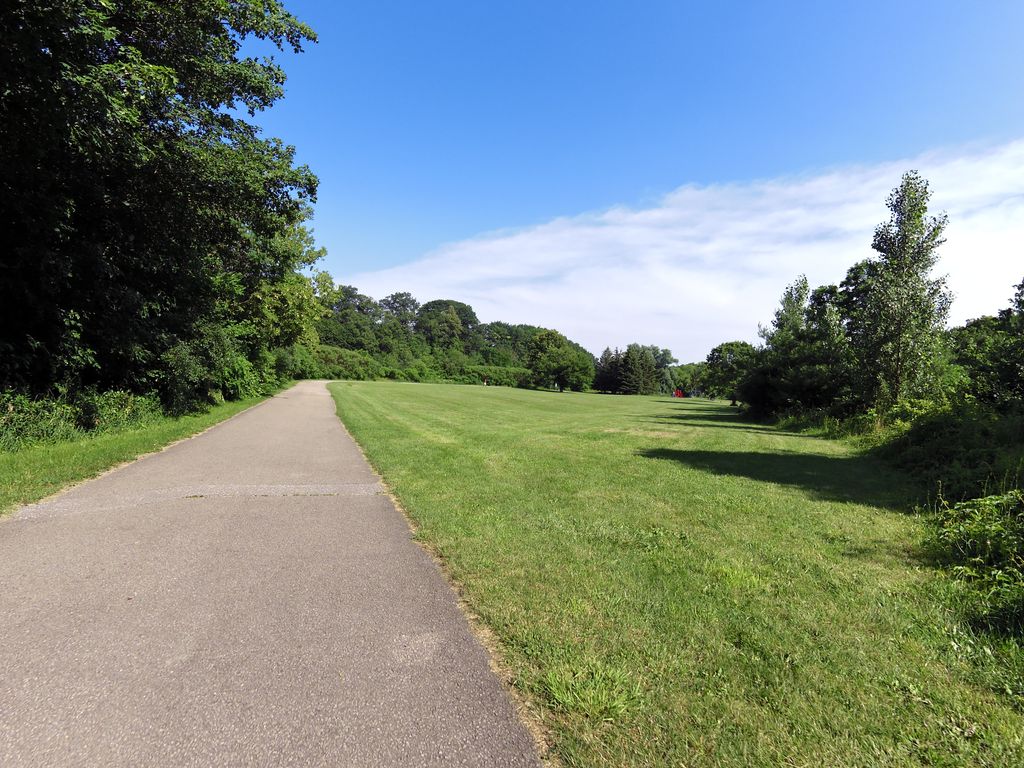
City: toronto